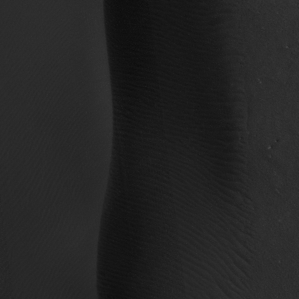
Label: non_frost